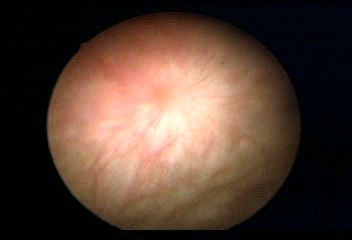
Modality: WLC
Class: Anatomical landmarks
Subclass: ResectionScar
Bladder cancer association: No
Annotated structures: Resection scar